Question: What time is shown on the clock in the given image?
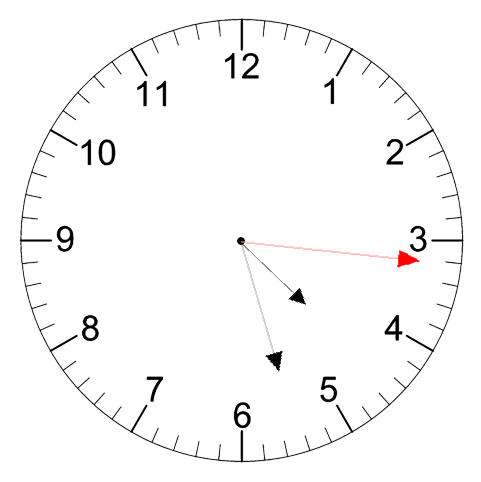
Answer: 04:27:16